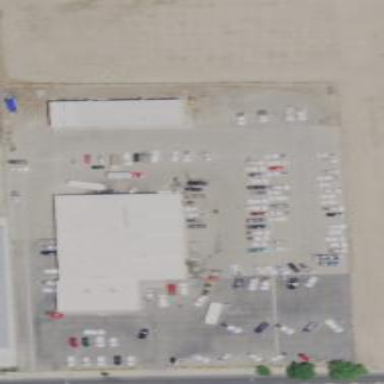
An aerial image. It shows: Commercial area with car shop.